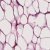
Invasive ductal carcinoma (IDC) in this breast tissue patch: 0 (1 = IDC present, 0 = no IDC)